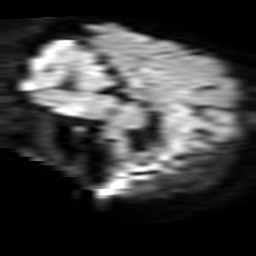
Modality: TRACE
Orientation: sagittal
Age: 79
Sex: female
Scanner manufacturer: philips
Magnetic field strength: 3 T
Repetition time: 3.084 s
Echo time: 0.076 s